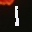
Label: 1